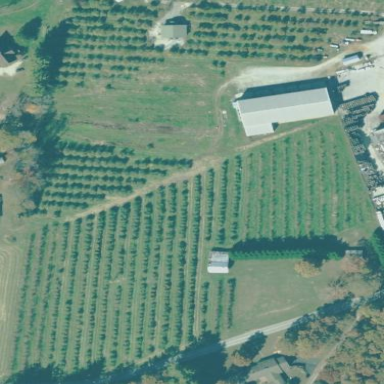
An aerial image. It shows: Orchard.